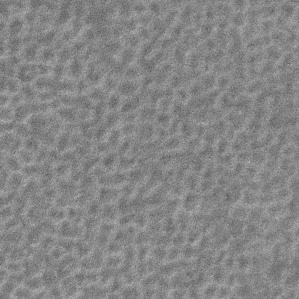
Label: frost